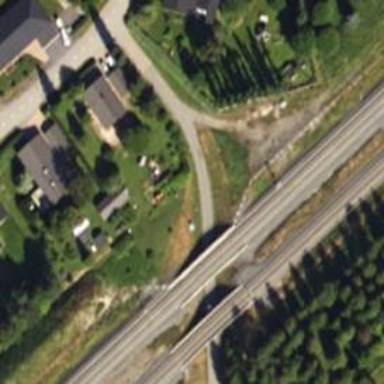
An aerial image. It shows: Continuous rail railway with electrified contact line.